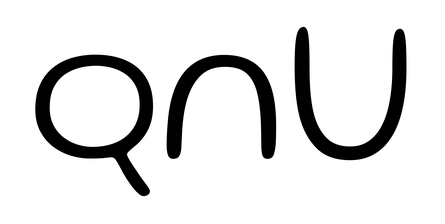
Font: Gluten_ExtraLight